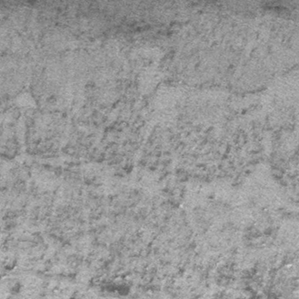
Label: frost